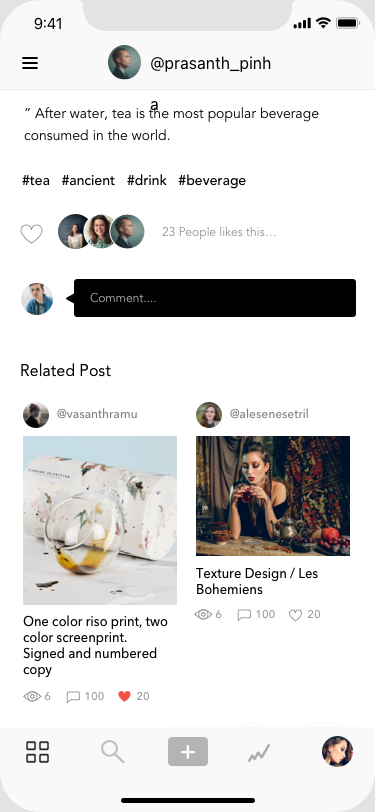
Text in this UI design:
” After water, tea is the most popular beverage consumed in the world.

#tea   #ancient   #drink   #beverage
@vasanthramu
One color riso print, two color screenprint.
Signed and numbered copy

6
100
20
Related Post
@alesenesetril
Texture Design / Les Bohemiens
6
100
20
Comment....
23 People likes this…
@prasanth_pinha